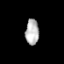
Tissue: prostate
Cell type: T cells
Senescence score: 0.3289
Nuclear area (px): 339
Mean DAPI intensity: 182.065